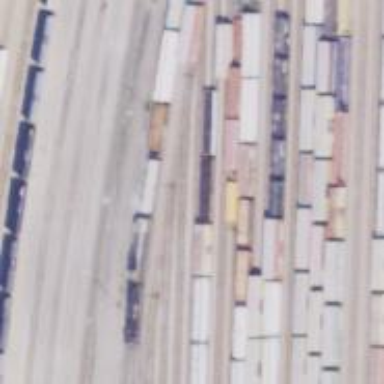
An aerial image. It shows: Railway yard in service.